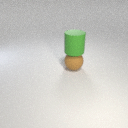
large green rubber cylinder above large brown rubber sphere